Interaction volume radius: 10 \u00c5
Interaction volume height: 25 \u00c5
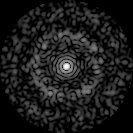
Disorder parameter: 0.8124